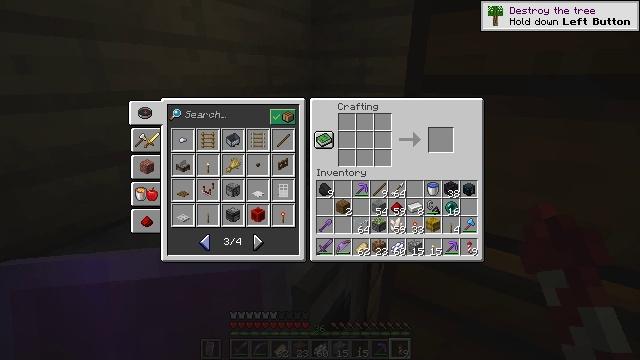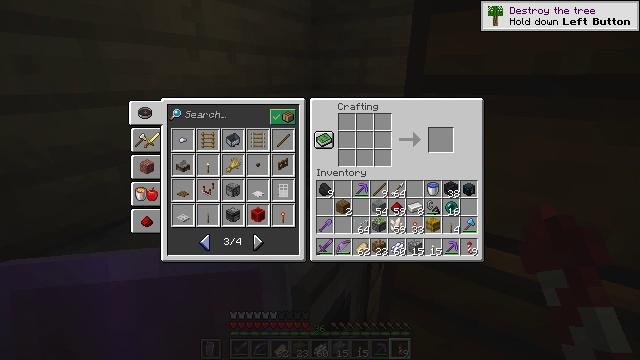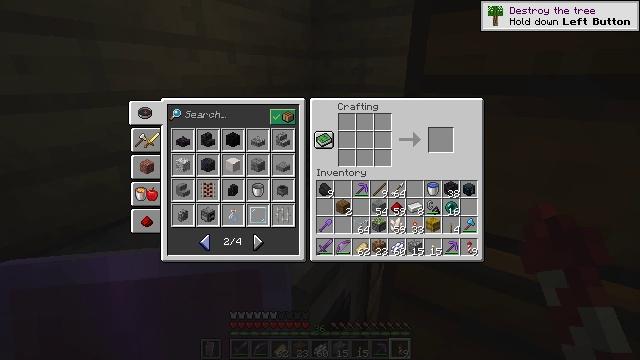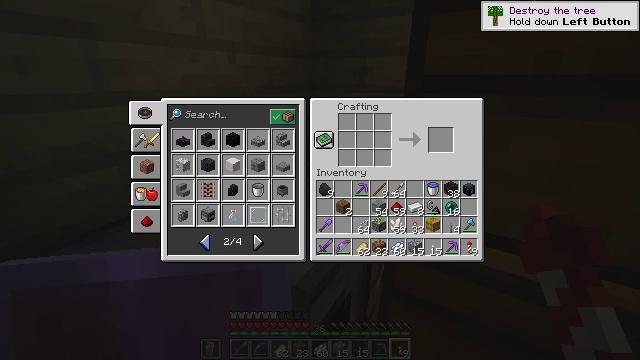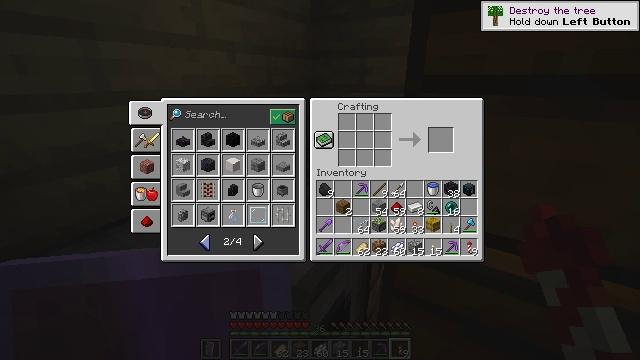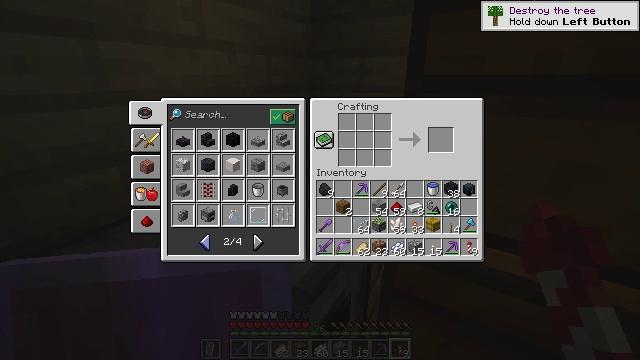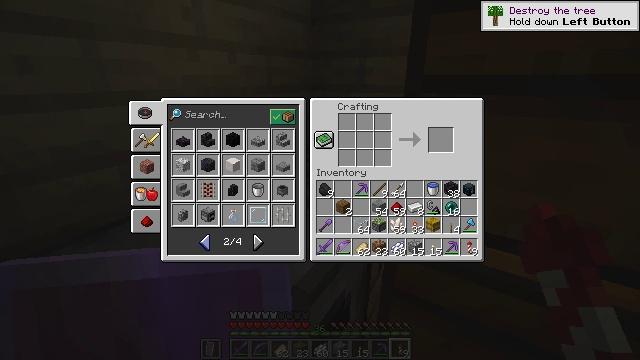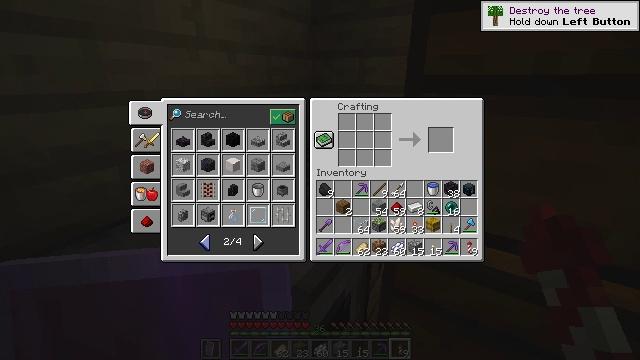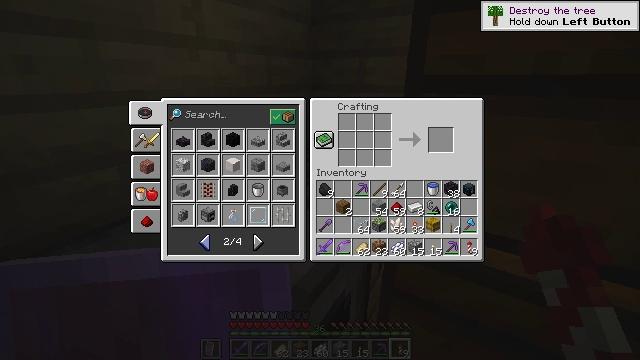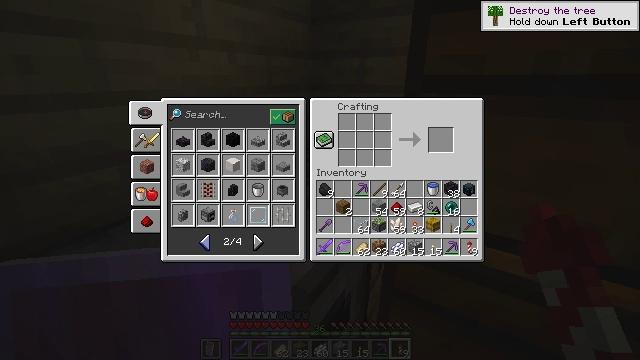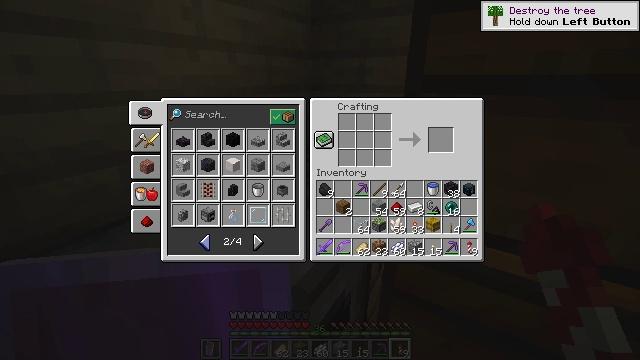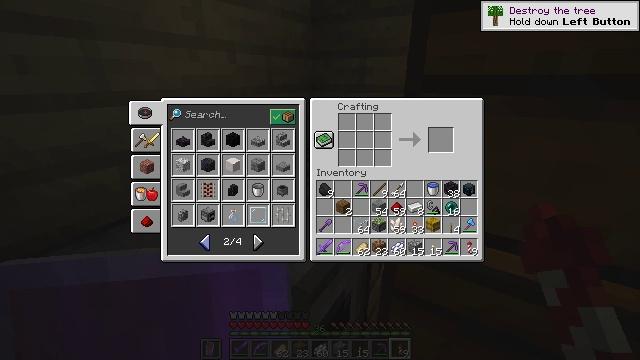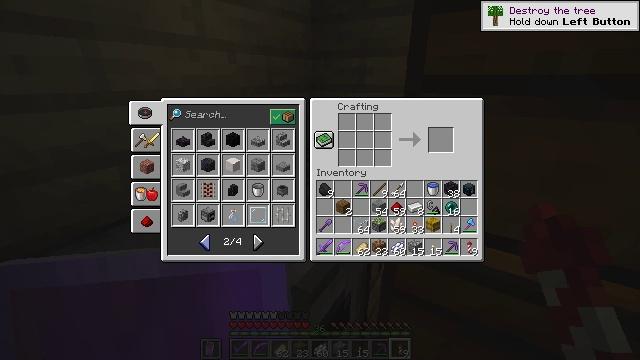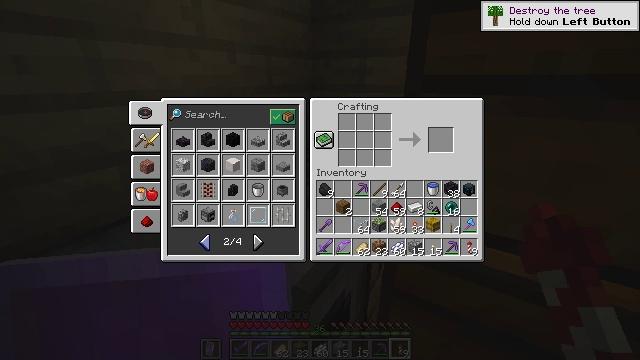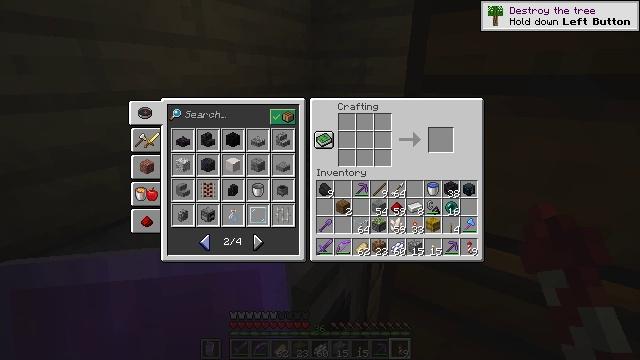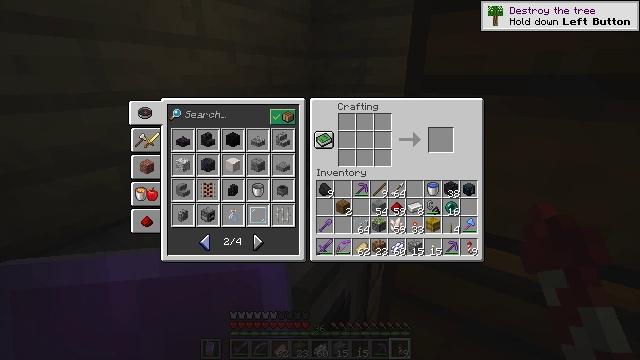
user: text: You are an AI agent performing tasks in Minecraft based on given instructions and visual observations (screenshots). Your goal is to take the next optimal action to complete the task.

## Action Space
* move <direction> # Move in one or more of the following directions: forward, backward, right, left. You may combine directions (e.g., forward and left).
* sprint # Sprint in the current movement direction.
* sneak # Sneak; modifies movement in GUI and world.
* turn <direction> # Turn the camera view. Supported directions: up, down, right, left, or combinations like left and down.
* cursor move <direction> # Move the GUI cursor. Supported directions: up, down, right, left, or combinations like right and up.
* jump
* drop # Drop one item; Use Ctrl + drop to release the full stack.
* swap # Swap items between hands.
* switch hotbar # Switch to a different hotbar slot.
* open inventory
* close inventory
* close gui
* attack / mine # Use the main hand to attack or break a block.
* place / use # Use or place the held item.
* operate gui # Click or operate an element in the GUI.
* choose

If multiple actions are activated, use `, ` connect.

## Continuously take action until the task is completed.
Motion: motion action
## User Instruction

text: Craft white stained glass with glass blocks and white dye.
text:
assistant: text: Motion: no_op
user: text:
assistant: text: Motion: attack / mine
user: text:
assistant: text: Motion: attack / mine
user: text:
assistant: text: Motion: attack / mine
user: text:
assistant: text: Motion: no_op
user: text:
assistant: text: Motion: no_op
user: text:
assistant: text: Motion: no_op
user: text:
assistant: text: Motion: no_op
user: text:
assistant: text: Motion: no_op
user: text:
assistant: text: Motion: no_op
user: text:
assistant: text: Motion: no_op
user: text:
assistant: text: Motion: no_op
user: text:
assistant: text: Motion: no_op
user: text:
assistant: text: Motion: no_op
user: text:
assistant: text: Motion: no_op
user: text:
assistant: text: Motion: no_op
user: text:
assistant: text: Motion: no_op
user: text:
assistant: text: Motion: attack / mine
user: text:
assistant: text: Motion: attack / mine
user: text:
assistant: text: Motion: attack / mine
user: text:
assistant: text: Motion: no_op
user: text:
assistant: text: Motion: no_op
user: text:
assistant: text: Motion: no_op
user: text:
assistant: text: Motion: no_op
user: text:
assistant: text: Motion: no_op
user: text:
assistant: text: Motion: no_op
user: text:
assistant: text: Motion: no_op
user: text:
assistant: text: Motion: no_op
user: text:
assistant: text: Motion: no_op
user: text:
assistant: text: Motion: turn right